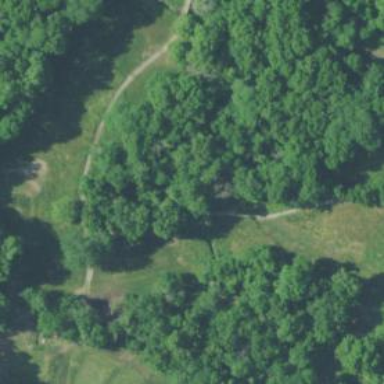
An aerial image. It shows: Service road that includes bridge over golf cart path.